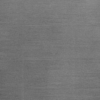
Label: dusty